Interaction volume radius: 5 \u00c5
Interaction volume height: 15 \u00c5
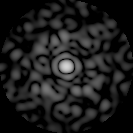
Disorder parameter: 0.8449